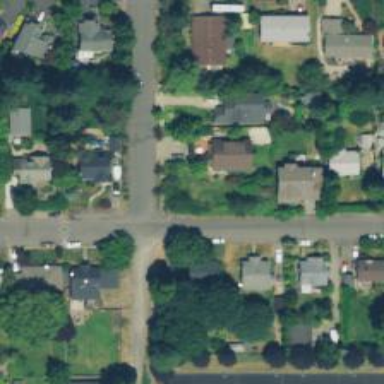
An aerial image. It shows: Residential road with asphalt surface. There is sidewalk on the left side.